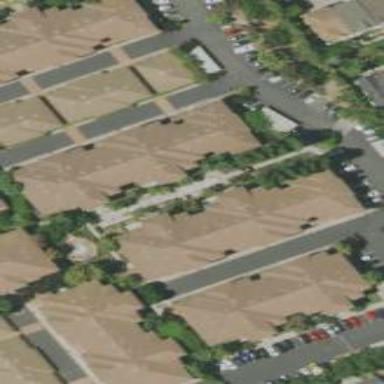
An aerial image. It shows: Hipped roof on apartment building.